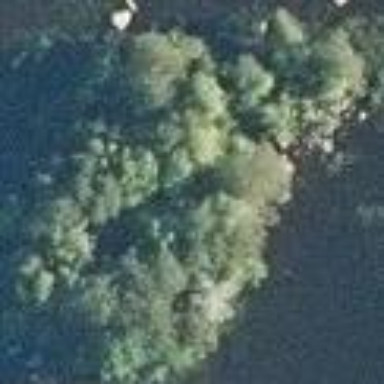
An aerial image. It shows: Island covered with woodland.